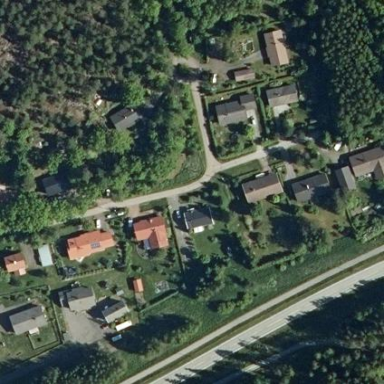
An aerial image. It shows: Residential area.